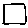
Label: square